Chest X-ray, PA view. Patient: 70 years old, sex M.
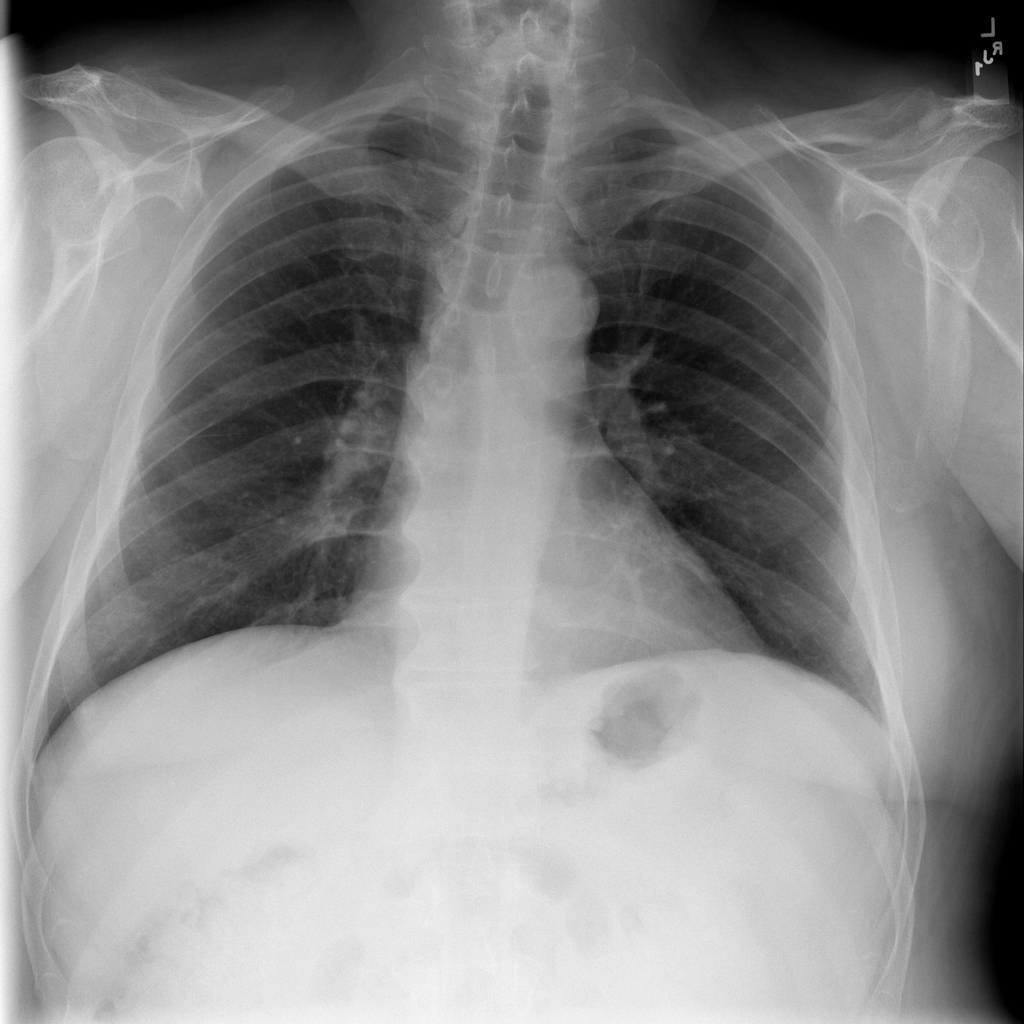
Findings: Nodule